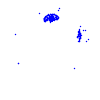
Particle: electron